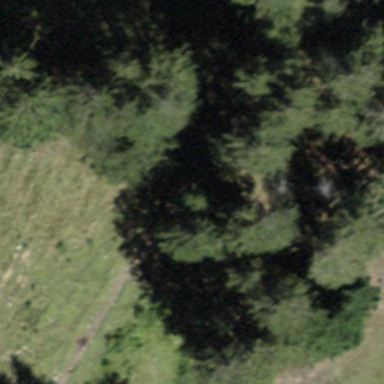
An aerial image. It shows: Forest area.